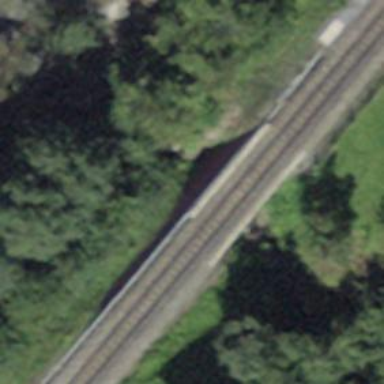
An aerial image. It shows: Culvert tunnel.